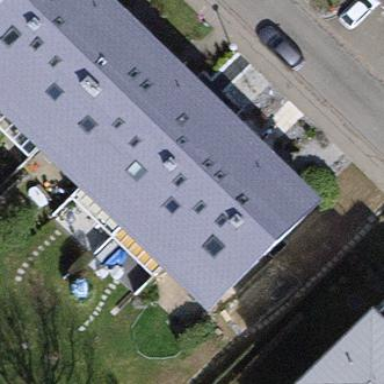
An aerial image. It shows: Building with tiled roof.